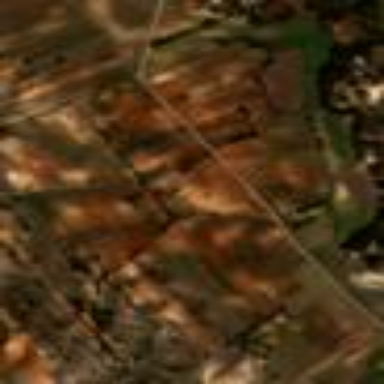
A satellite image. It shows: Orchard filled with olive trees.